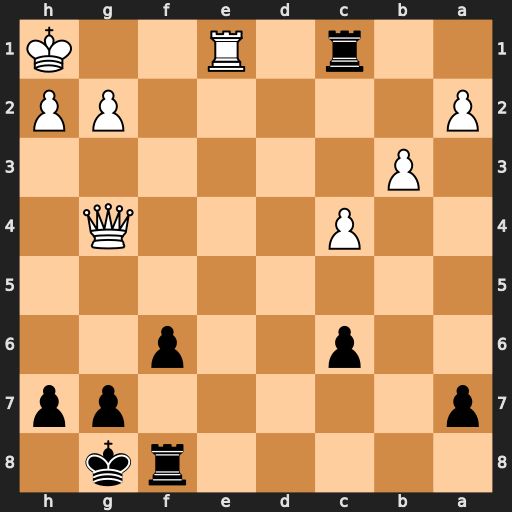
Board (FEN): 5rk1/p5pp/2p2p2/8/2P3Q1/1P6/P5PP/2r1R2K
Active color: b
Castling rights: -
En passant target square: -
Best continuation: Rxe1#